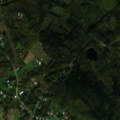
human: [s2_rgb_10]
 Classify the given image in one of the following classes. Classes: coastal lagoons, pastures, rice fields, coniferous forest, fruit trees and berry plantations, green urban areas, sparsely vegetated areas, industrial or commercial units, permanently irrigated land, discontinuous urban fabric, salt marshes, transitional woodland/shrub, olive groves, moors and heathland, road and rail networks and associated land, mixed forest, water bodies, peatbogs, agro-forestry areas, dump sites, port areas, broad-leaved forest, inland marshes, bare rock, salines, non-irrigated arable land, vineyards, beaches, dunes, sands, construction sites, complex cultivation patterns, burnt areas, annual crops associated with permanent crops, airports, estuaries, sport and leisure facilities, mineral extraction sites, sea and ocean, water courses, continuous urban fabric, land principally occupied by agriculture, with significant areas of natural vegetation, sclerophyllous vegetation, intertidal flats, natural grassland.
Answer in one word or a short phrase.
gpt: discontinuous urban fabric, broad-leaved forest, coniferous forest, mixed forest